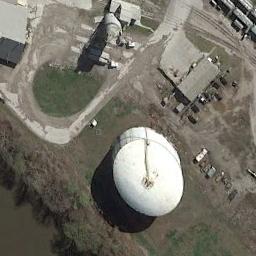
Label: storage_tank